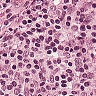
Metastatic tissue present: no